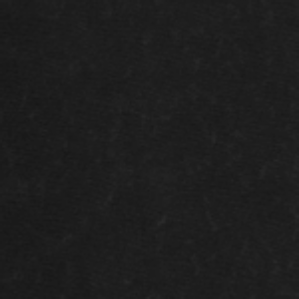
Label: frost